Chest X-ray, PA view. Patient: 58 years old, sex F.
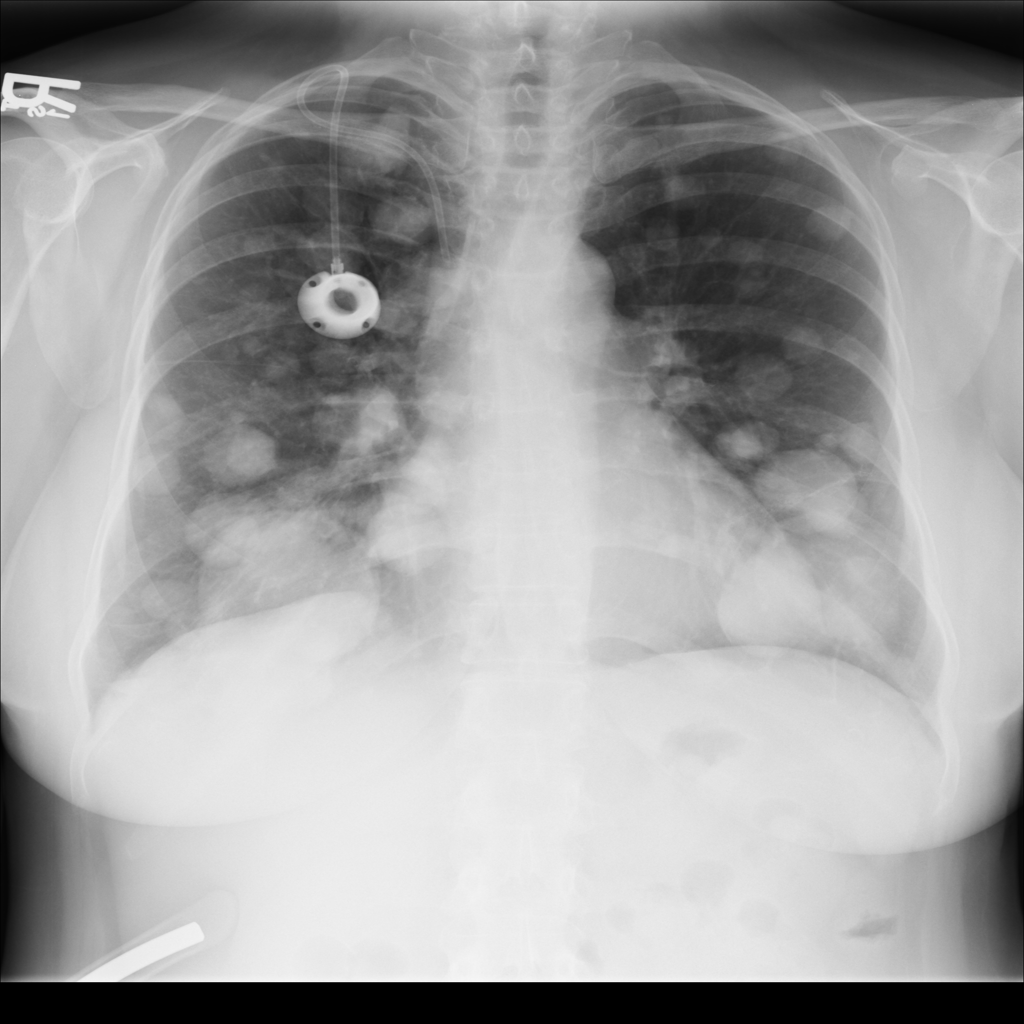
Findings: Nodule